Question: I installed the version for VS 2010 a few weeks ago, and it went flawlessly. I am not having such good luck for the version for VS 2012. What did I do wrong? I ran, in order, two installers from Microsoft, "vs_isoshell.exe", "vs_intshelladditional.exe", and then "PTVS 1.5RC VS 2012.msi". VS Shell 2012 came up, and the Python support appeared to be present. I used the Wizard to create a new Python project. It will not run when I click to debug it. Also, VS Shell does not display the bottom of the window correctly either. VS 2010 Shell and PTVS still work perfectly.
What is the procedure for installing the 2012 version?
EDIT: I see that the instructions for installing the 2010 version say to uninstall previous versions first. I am reluctant to uninstall the 2010 version. If I uninstall PTVS and run PTVS 1.5RC VS 2012.msi, will PTVS still work in VS 2010 Shell?
<URL>
<URL>
<URL>

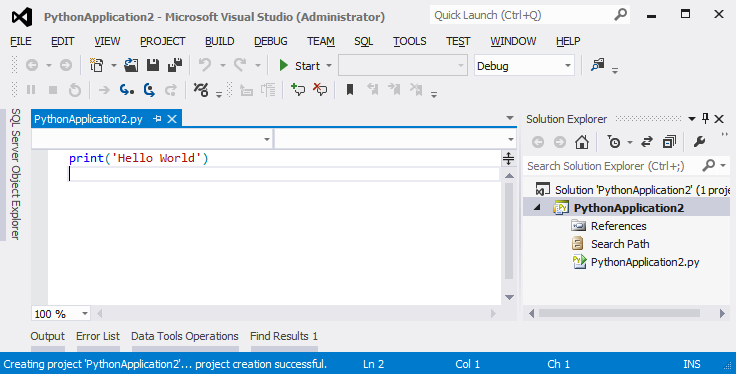
Answer: There was an issue w/ the VS integrated shell and debugging 64-bit applications. That may have been what you were encountering. 1.5 RTM includes a workaround for that issue.